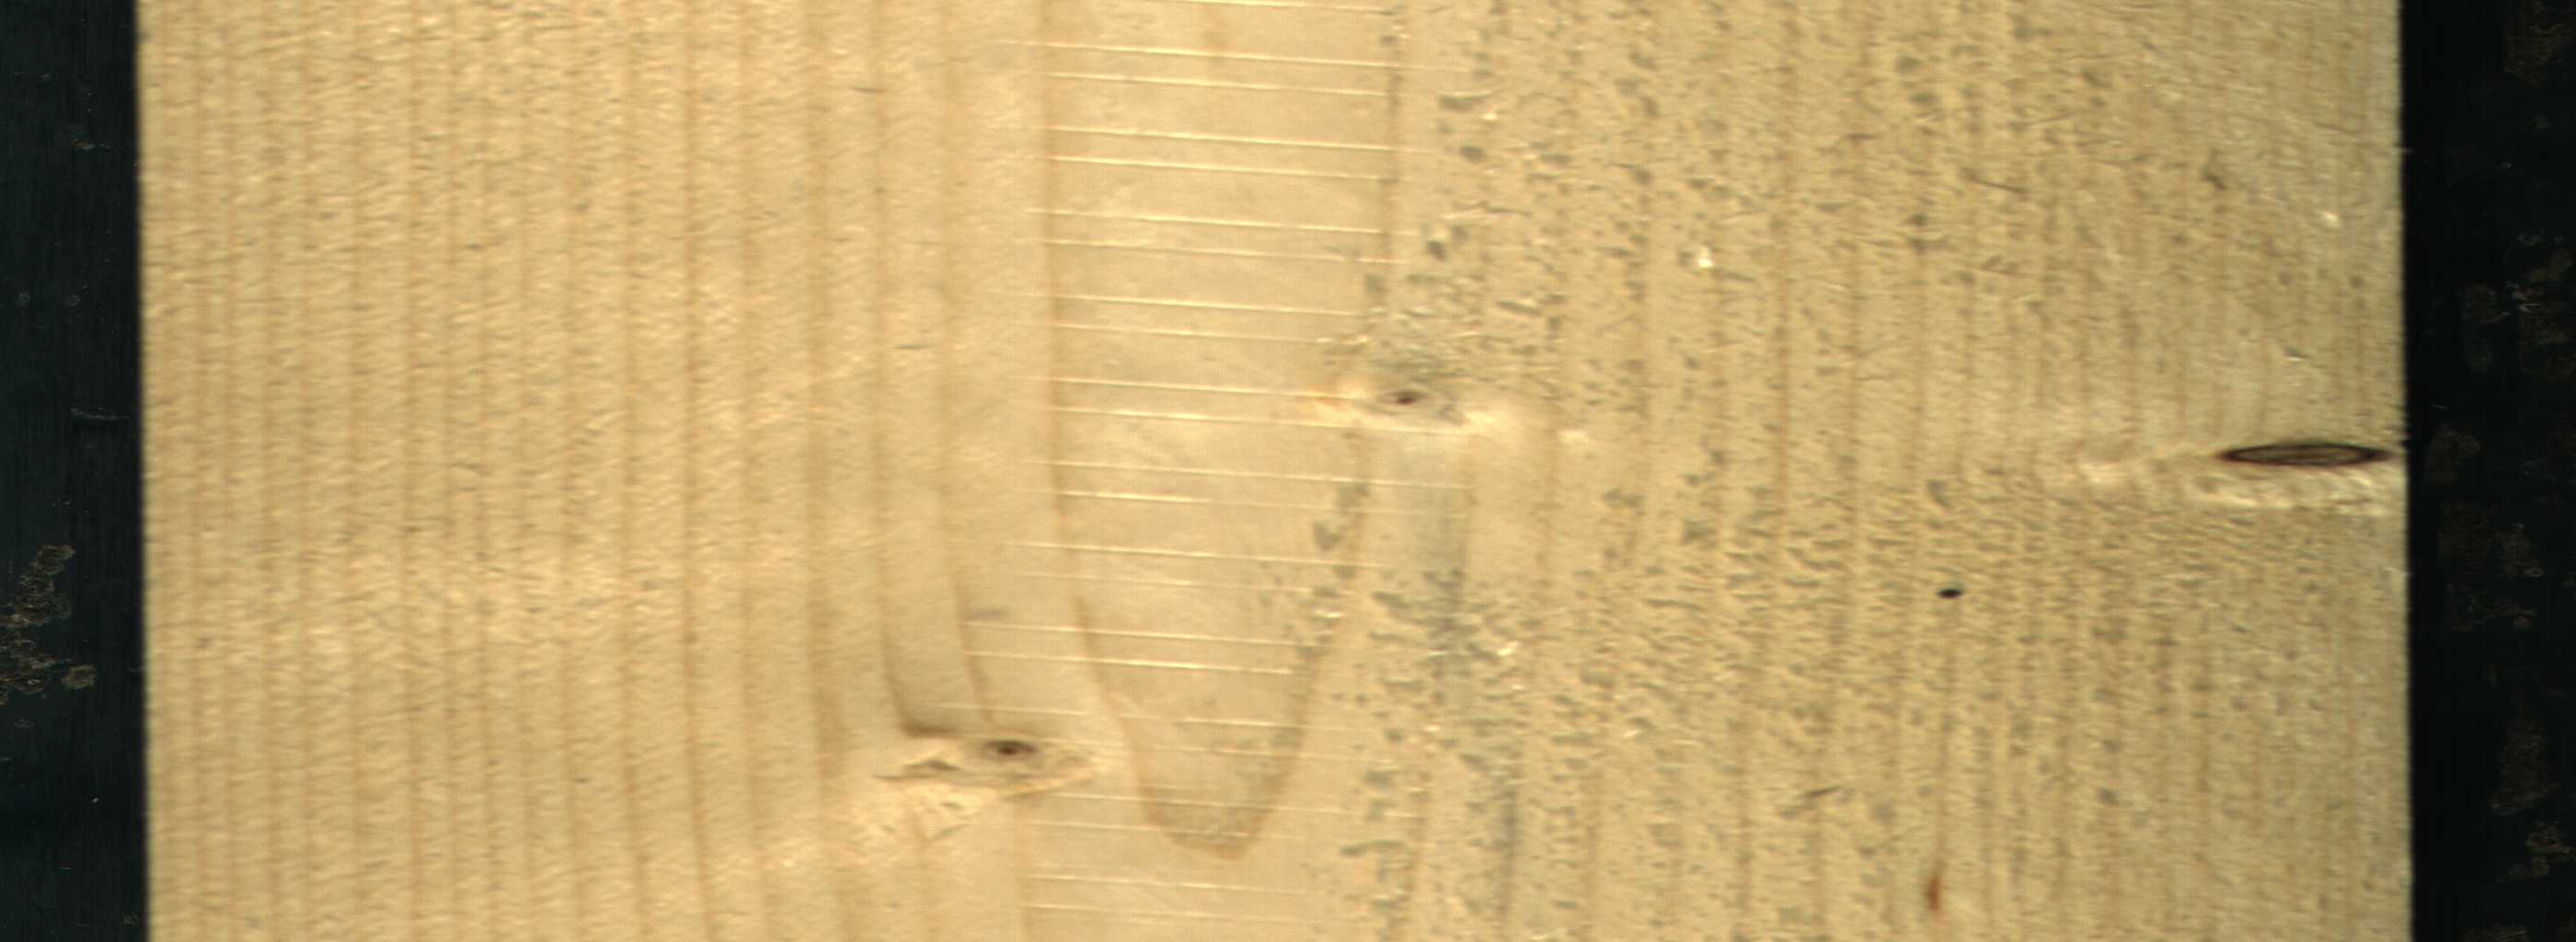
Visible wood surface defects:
Dead_Knot
Live_Knot
Live_Knot